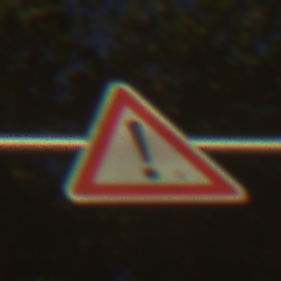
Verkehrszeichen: Gefahrenstelle
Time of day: SunriseSunset
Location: Outdoor (Nature)
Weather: PartlyCloudy
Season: NotSpecified
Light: Natural